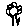
Label: flower